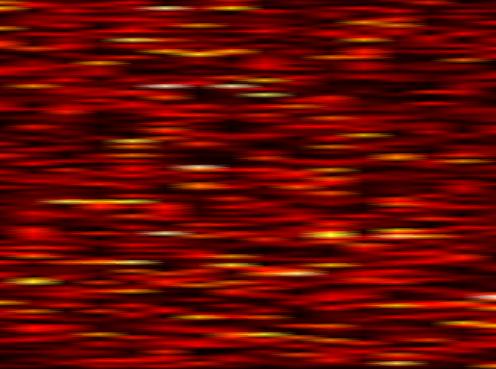
Label: WOLA